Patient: sex F, age 76
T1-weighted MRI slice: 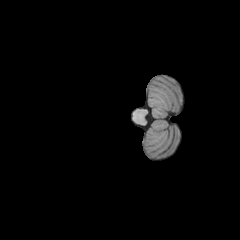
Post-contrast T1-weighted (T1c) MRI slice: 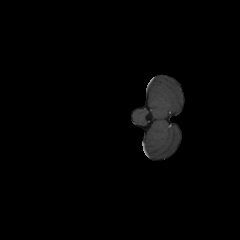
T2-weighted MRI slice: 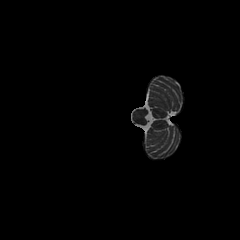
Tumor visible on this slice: no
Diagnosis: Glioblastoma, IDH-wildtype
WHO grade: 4